Field crop: tomato
Growth stage: 1
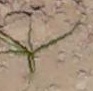
Species: cyperus